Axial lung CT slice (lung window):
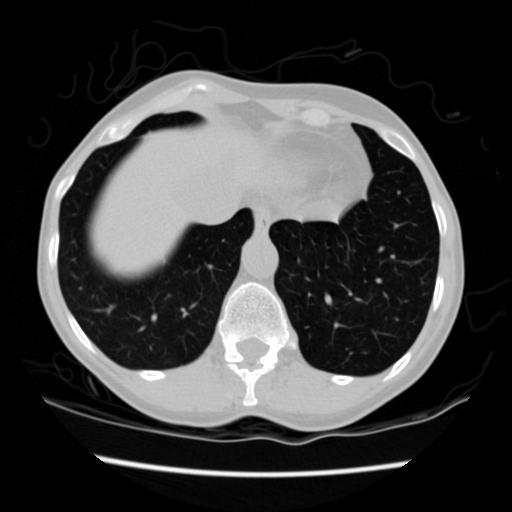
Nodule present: no